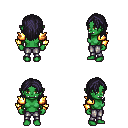
a pixel art fantasy rpg character, female body template, orc, green skin, gold arm armor, metal pants, raven long hairstyle, four views (front, back, left, right), 2x2 character sprite sheet, small pixel art, hard edges, no anti-aliasing